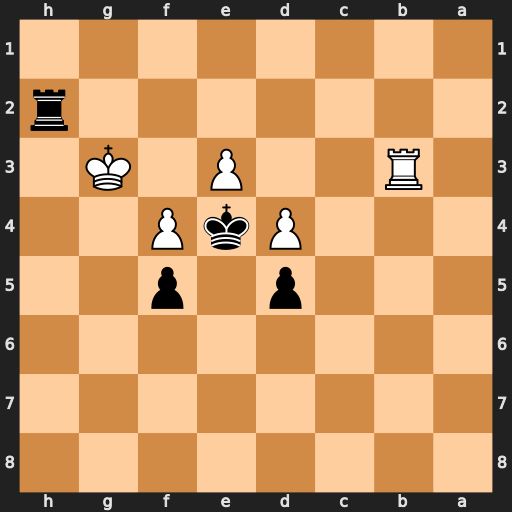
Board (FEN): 8/8/8/3p1p2/3PkP2/1R2P1K1/7r/8
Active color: b
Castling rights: -
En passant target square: -
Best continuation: Re2 Rb5 Rxe3+